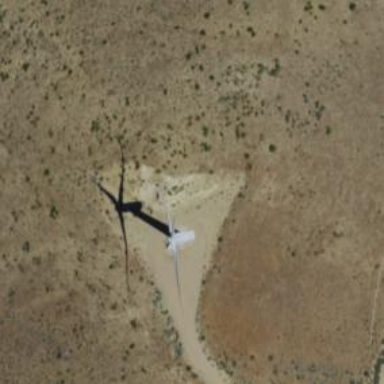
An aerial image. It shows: Wind generator in the form of horizontal axis wind turbine.